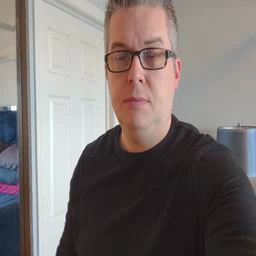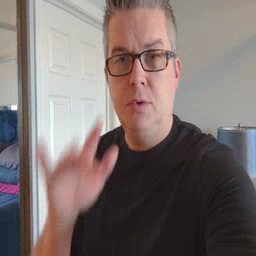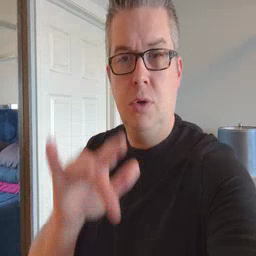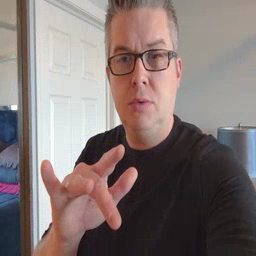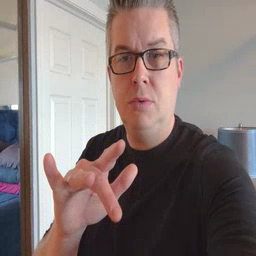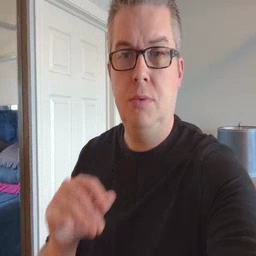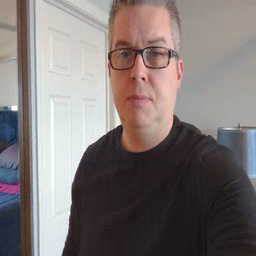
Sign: touch